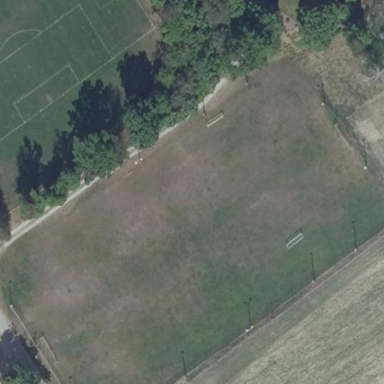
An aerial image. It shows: Soccer pitch designated for leisure and sports activities.